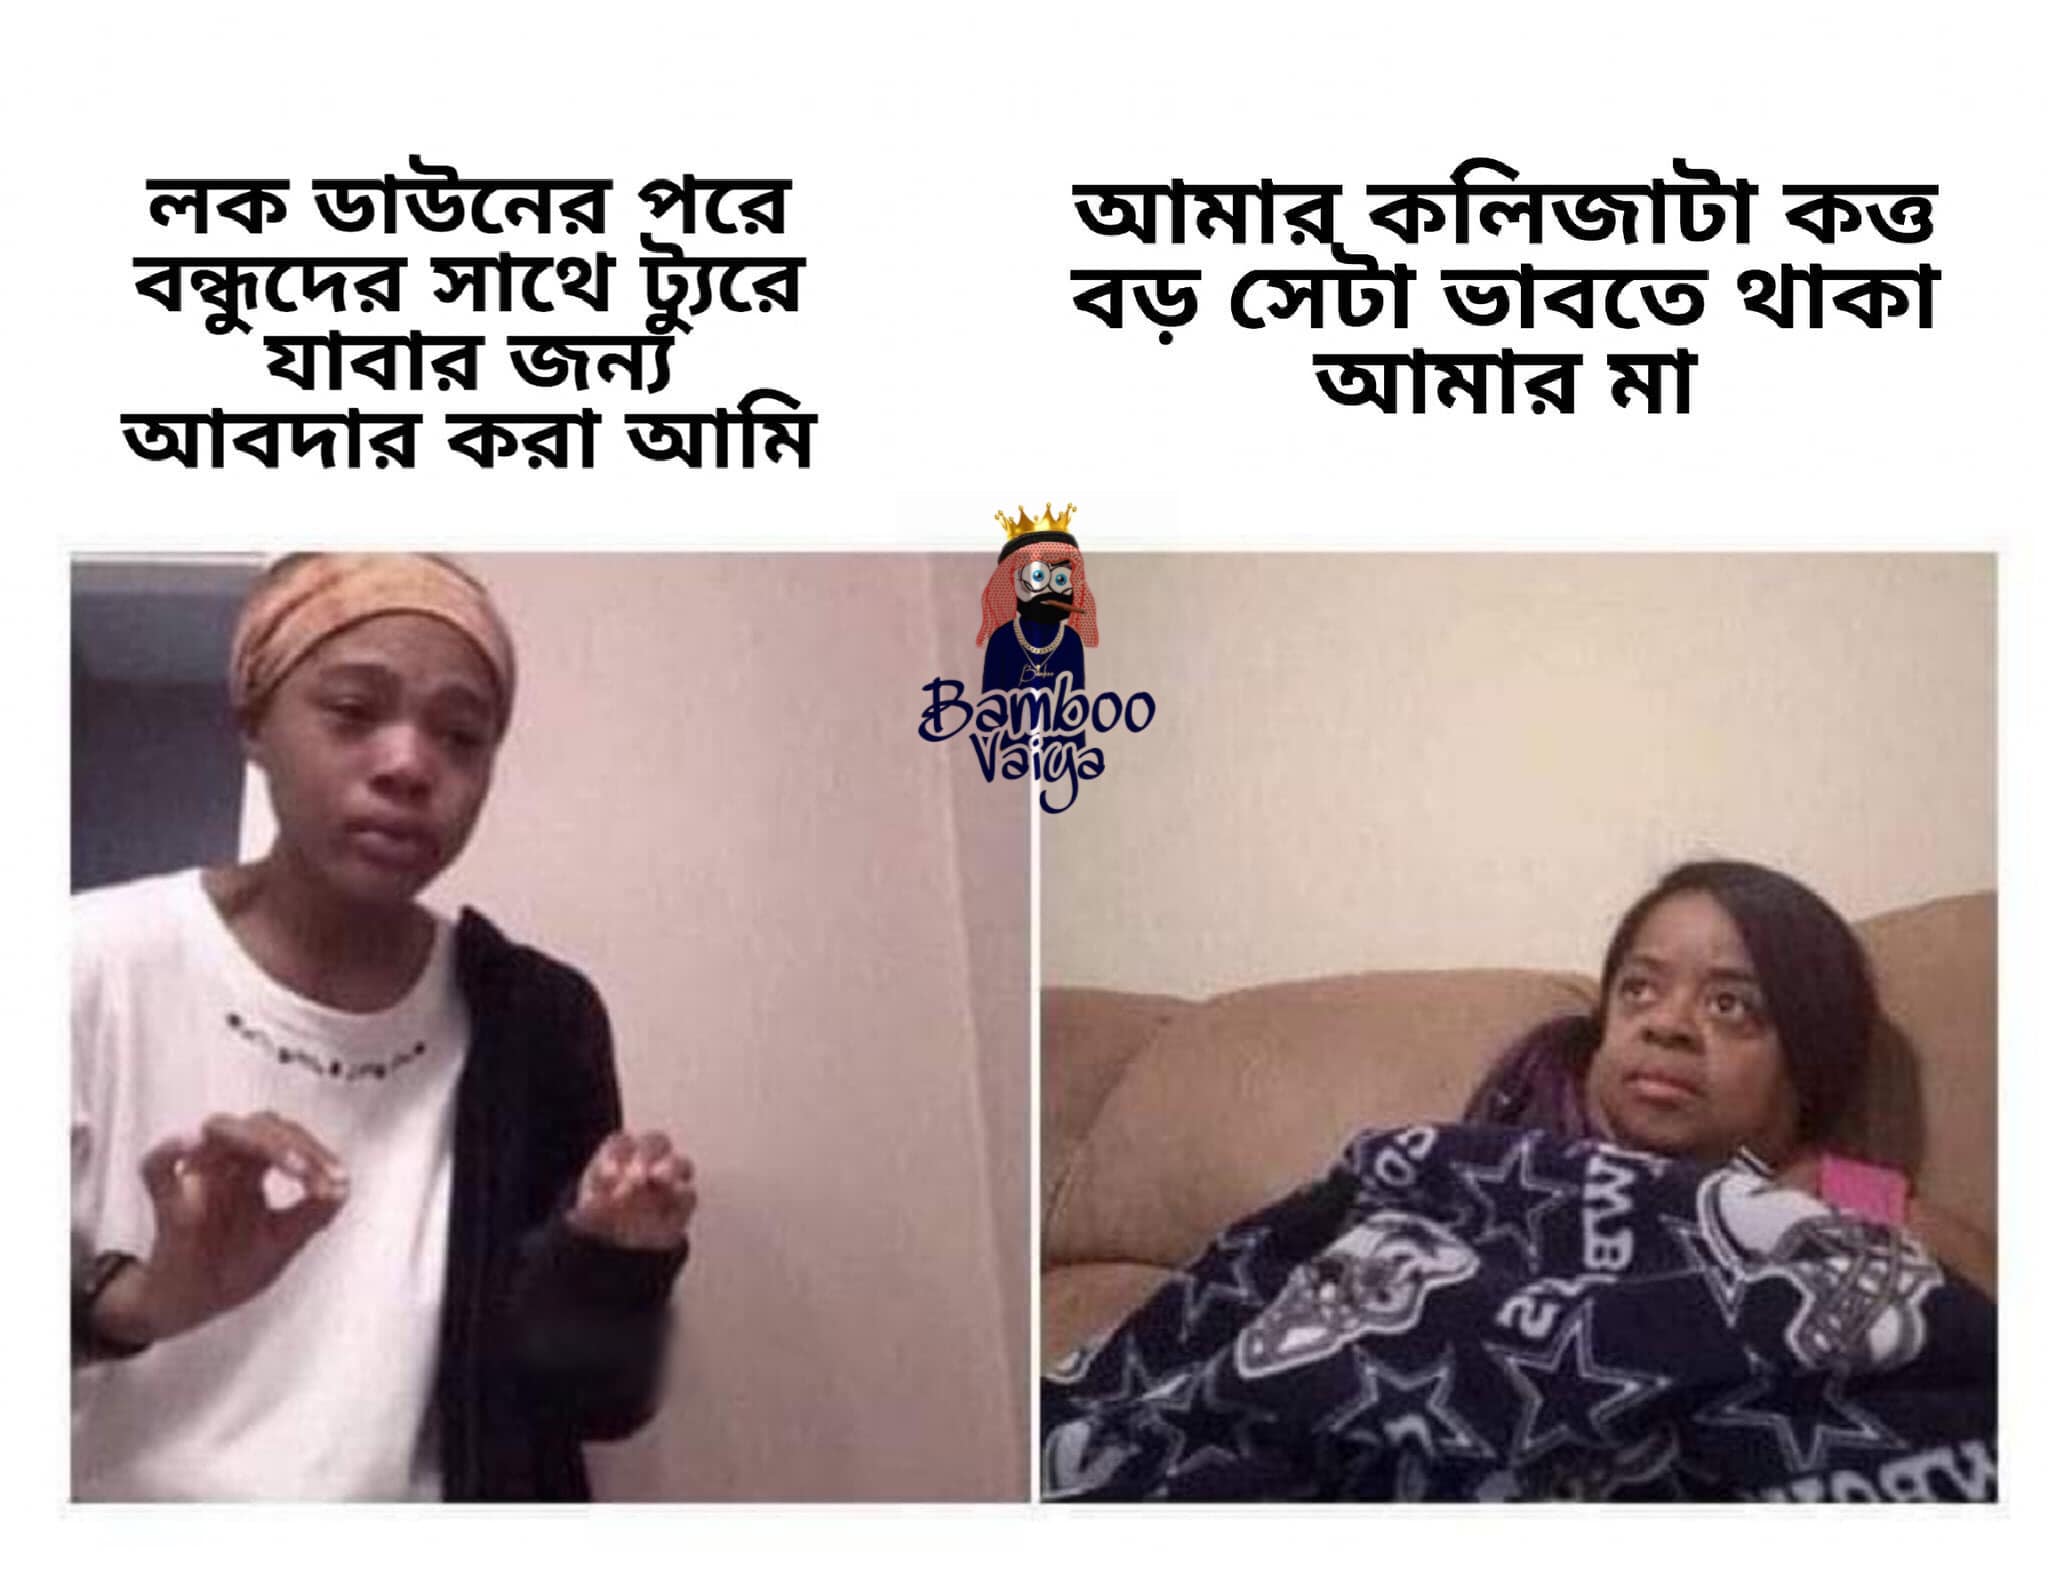
Text: লক ডাউনের পরে বন্ধুদের সাথে ট্যুরে যাবার জন্য আবদার করা আমি আমার কলিজাটা কত্ত বড় সেটা ভাবতে থাকা আমার মা
Label: Non Hate